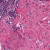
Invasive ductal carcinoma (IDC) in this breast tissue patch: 0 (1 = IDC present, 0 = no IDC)